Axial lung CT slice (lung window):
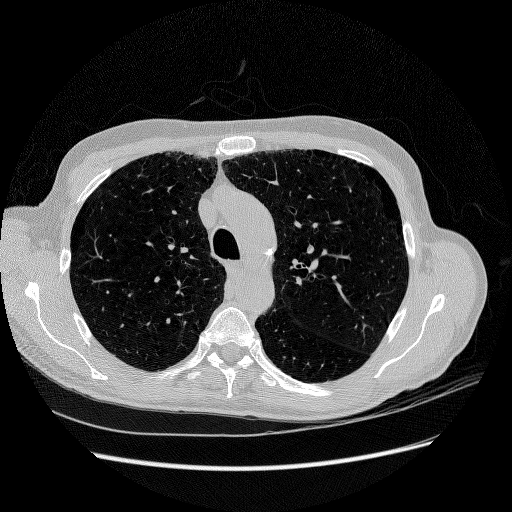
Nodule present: no